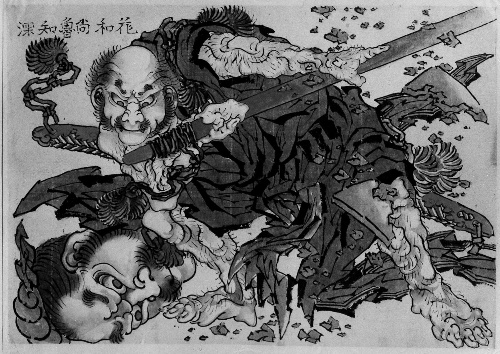
Artist: Katsushika Hokusai
Artist bio: Japanese, Tokyo (Edo) 1760–1849 Tokyo (Edo)
Date: 18th–19th century
Object type: Painting
Classification: Paintings
Medium: Ink and color on paper
Culture: Japan
Period: Edo period (1615–1868)
Dimensions: 10 5/8 x 15 3/8 in. (27 x 39.1 cm)
Department: Asian Art
Credit line: Gift of Annette Young, in memory of her brother, Innis Young, 1956
Accession year: 1956
Repository: Metropolitan Museum of Art, New York, NY
Tags: Swords|Men